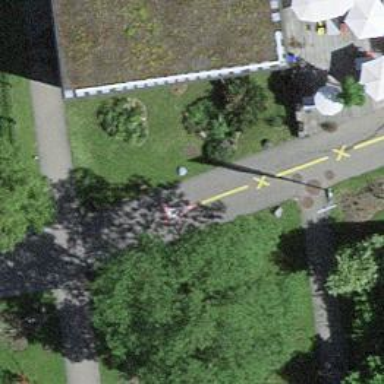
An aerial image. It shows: Asphalt road designated as living street.